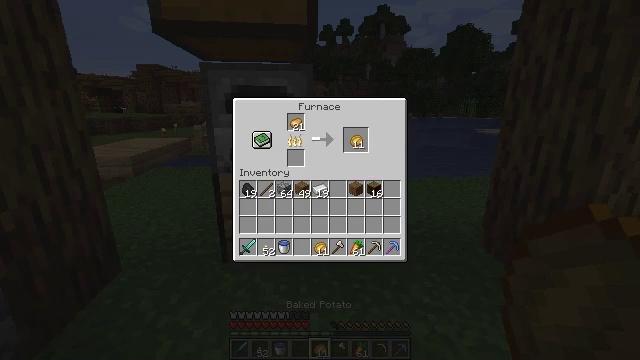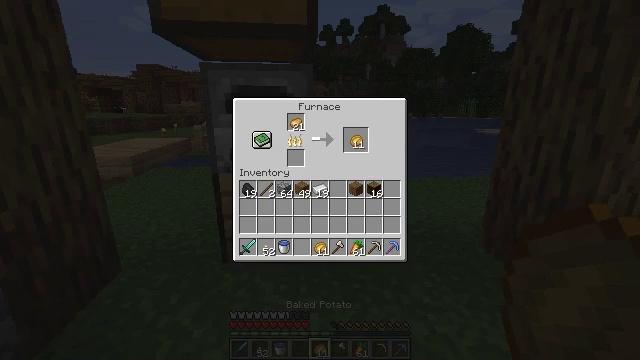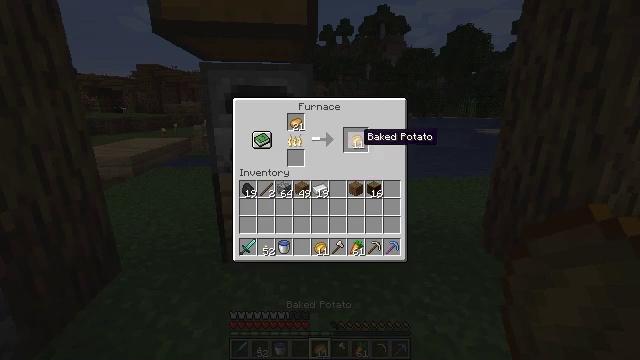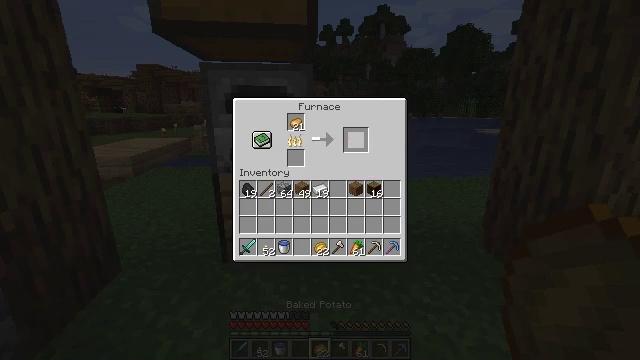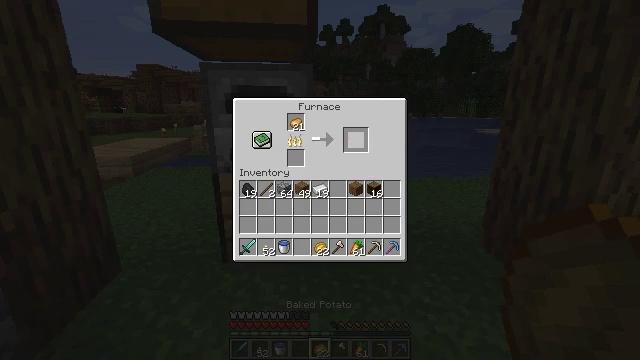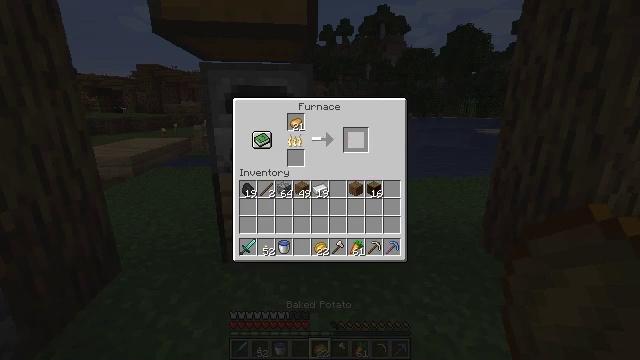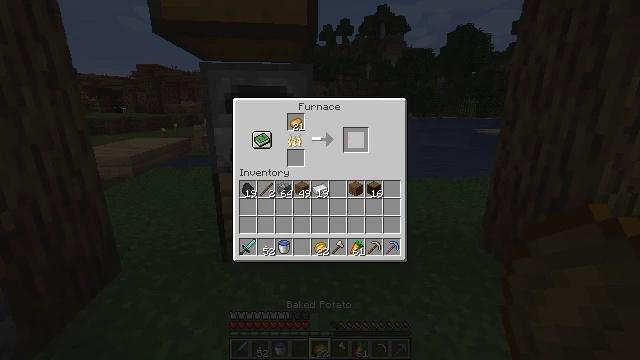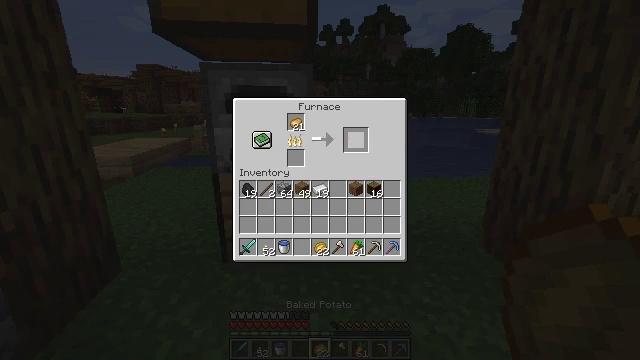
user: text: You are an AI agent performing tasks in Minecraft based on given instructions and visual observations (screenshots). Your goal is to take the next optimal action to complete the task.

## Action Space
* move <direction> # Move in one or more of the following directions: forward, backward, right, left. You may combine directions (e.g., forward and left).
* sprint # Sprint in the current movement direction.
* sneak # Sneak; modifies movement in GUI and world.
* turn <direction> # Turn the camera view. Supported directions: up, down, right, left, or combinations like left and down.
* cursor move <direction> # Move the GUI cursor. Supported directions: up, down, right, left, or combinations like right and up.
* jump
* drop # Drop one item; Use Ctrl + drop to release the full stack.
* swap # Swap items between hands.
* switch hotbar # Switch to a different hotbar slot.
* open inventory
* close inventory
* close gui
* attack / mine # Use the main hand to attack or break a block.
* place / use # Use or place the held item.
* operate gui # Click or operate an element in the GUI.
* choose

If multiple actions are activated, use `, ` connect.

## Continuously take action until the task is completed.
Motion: motion action
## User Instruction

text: Interact with the furnace to craft a baked potato.
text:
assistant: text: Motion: sneak, cursor move up
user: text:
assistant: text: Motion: sneak
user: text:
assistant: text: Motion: sneak, operate gui
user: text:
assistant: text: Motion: sneak, operate gui
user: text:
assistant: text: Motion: sneak, operate gui
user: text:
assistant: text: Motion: sneak
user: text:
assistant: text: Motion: sneak
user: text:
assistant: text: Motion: sneak